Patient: sex F, age 59
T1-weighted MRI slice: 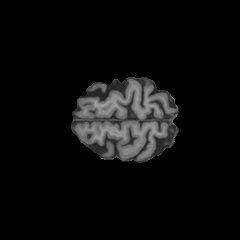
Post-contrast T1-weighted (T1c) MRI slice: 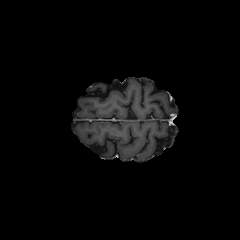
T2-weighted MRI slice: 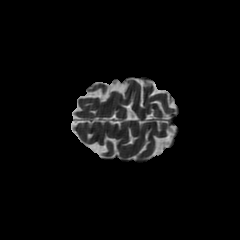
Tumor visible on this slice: no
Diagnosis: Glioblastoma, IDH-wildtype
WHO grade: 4